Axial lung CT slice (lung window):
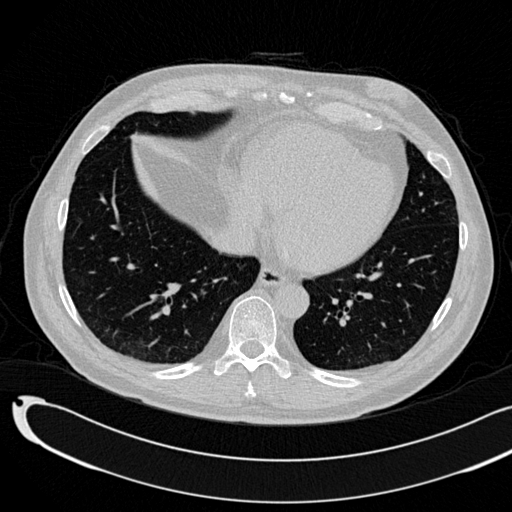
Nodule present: no